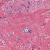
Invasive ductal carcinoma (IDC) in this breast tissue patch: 1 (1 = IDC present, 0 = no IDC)